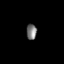
Tissue: lung
Cell type: Epithelial cells
Senescence score: 0.1466
Nuclear area (px): 159
Mean DAPI intensity: 119.296